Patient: sex F, age 56
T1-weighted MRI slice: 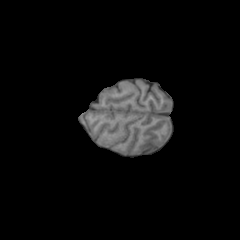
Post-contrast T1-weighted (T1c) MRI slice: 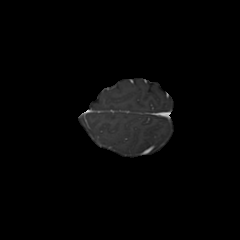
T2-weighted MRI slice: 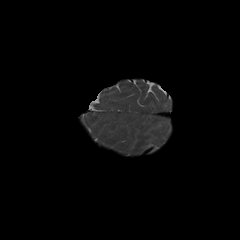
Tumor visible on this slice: yes
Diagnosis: Glioblastoma, IDH-wildtype
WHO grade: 4